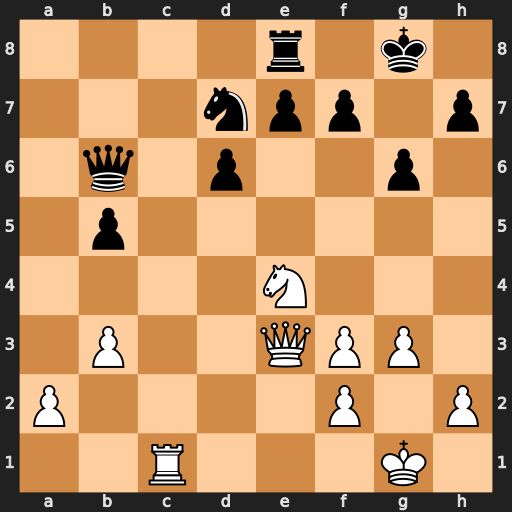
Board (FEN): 4r1k1/3npp1p/1q1p2p1/1p6/4N3/1P2QPP1/P4P1P/2R3K1
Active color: w
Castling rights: -
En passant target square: -
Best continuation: Nf6+ Nxf6 Qxb6